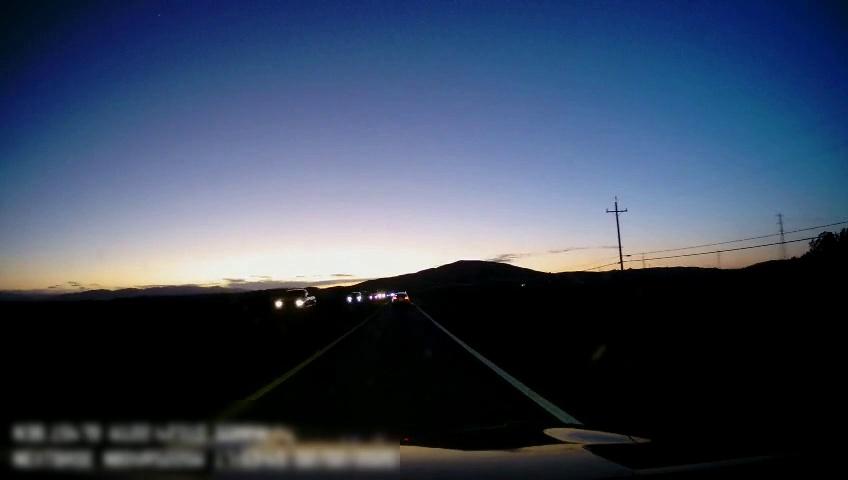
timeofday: Dusk/Dawn/Twilight
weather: Other
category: Drivable Space
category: Vehicles | Truck
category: Vehicles | SUV
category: Vehicles | Car
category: Lanes | Current Lane
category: Lanes | Current Lane